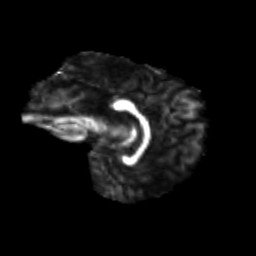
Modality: FA
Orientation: sagittal
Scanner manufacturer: siemens
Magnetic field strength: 3 T
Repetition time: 9.2 s
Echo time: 0.084 s